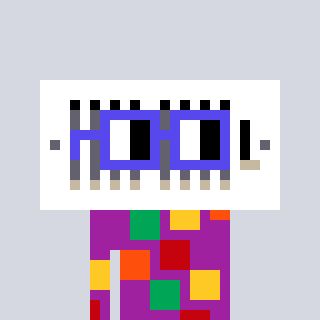
a pixel art character with square blue glasses, a vent-shaped head and a magenta-colored body on a cool background